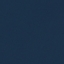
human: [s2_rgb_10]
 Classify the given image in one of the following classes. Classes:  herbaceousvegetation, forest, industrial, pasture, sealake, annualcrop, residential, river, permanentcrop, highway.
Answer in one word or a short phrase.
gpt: SeaLake